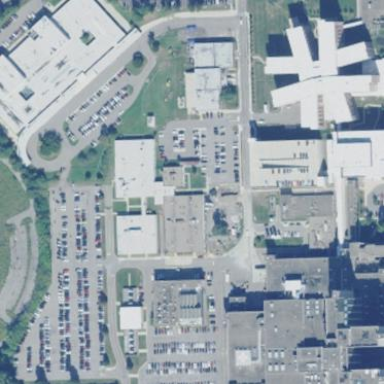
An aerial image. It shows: Healthcare facility identified as hospital.